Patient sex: F
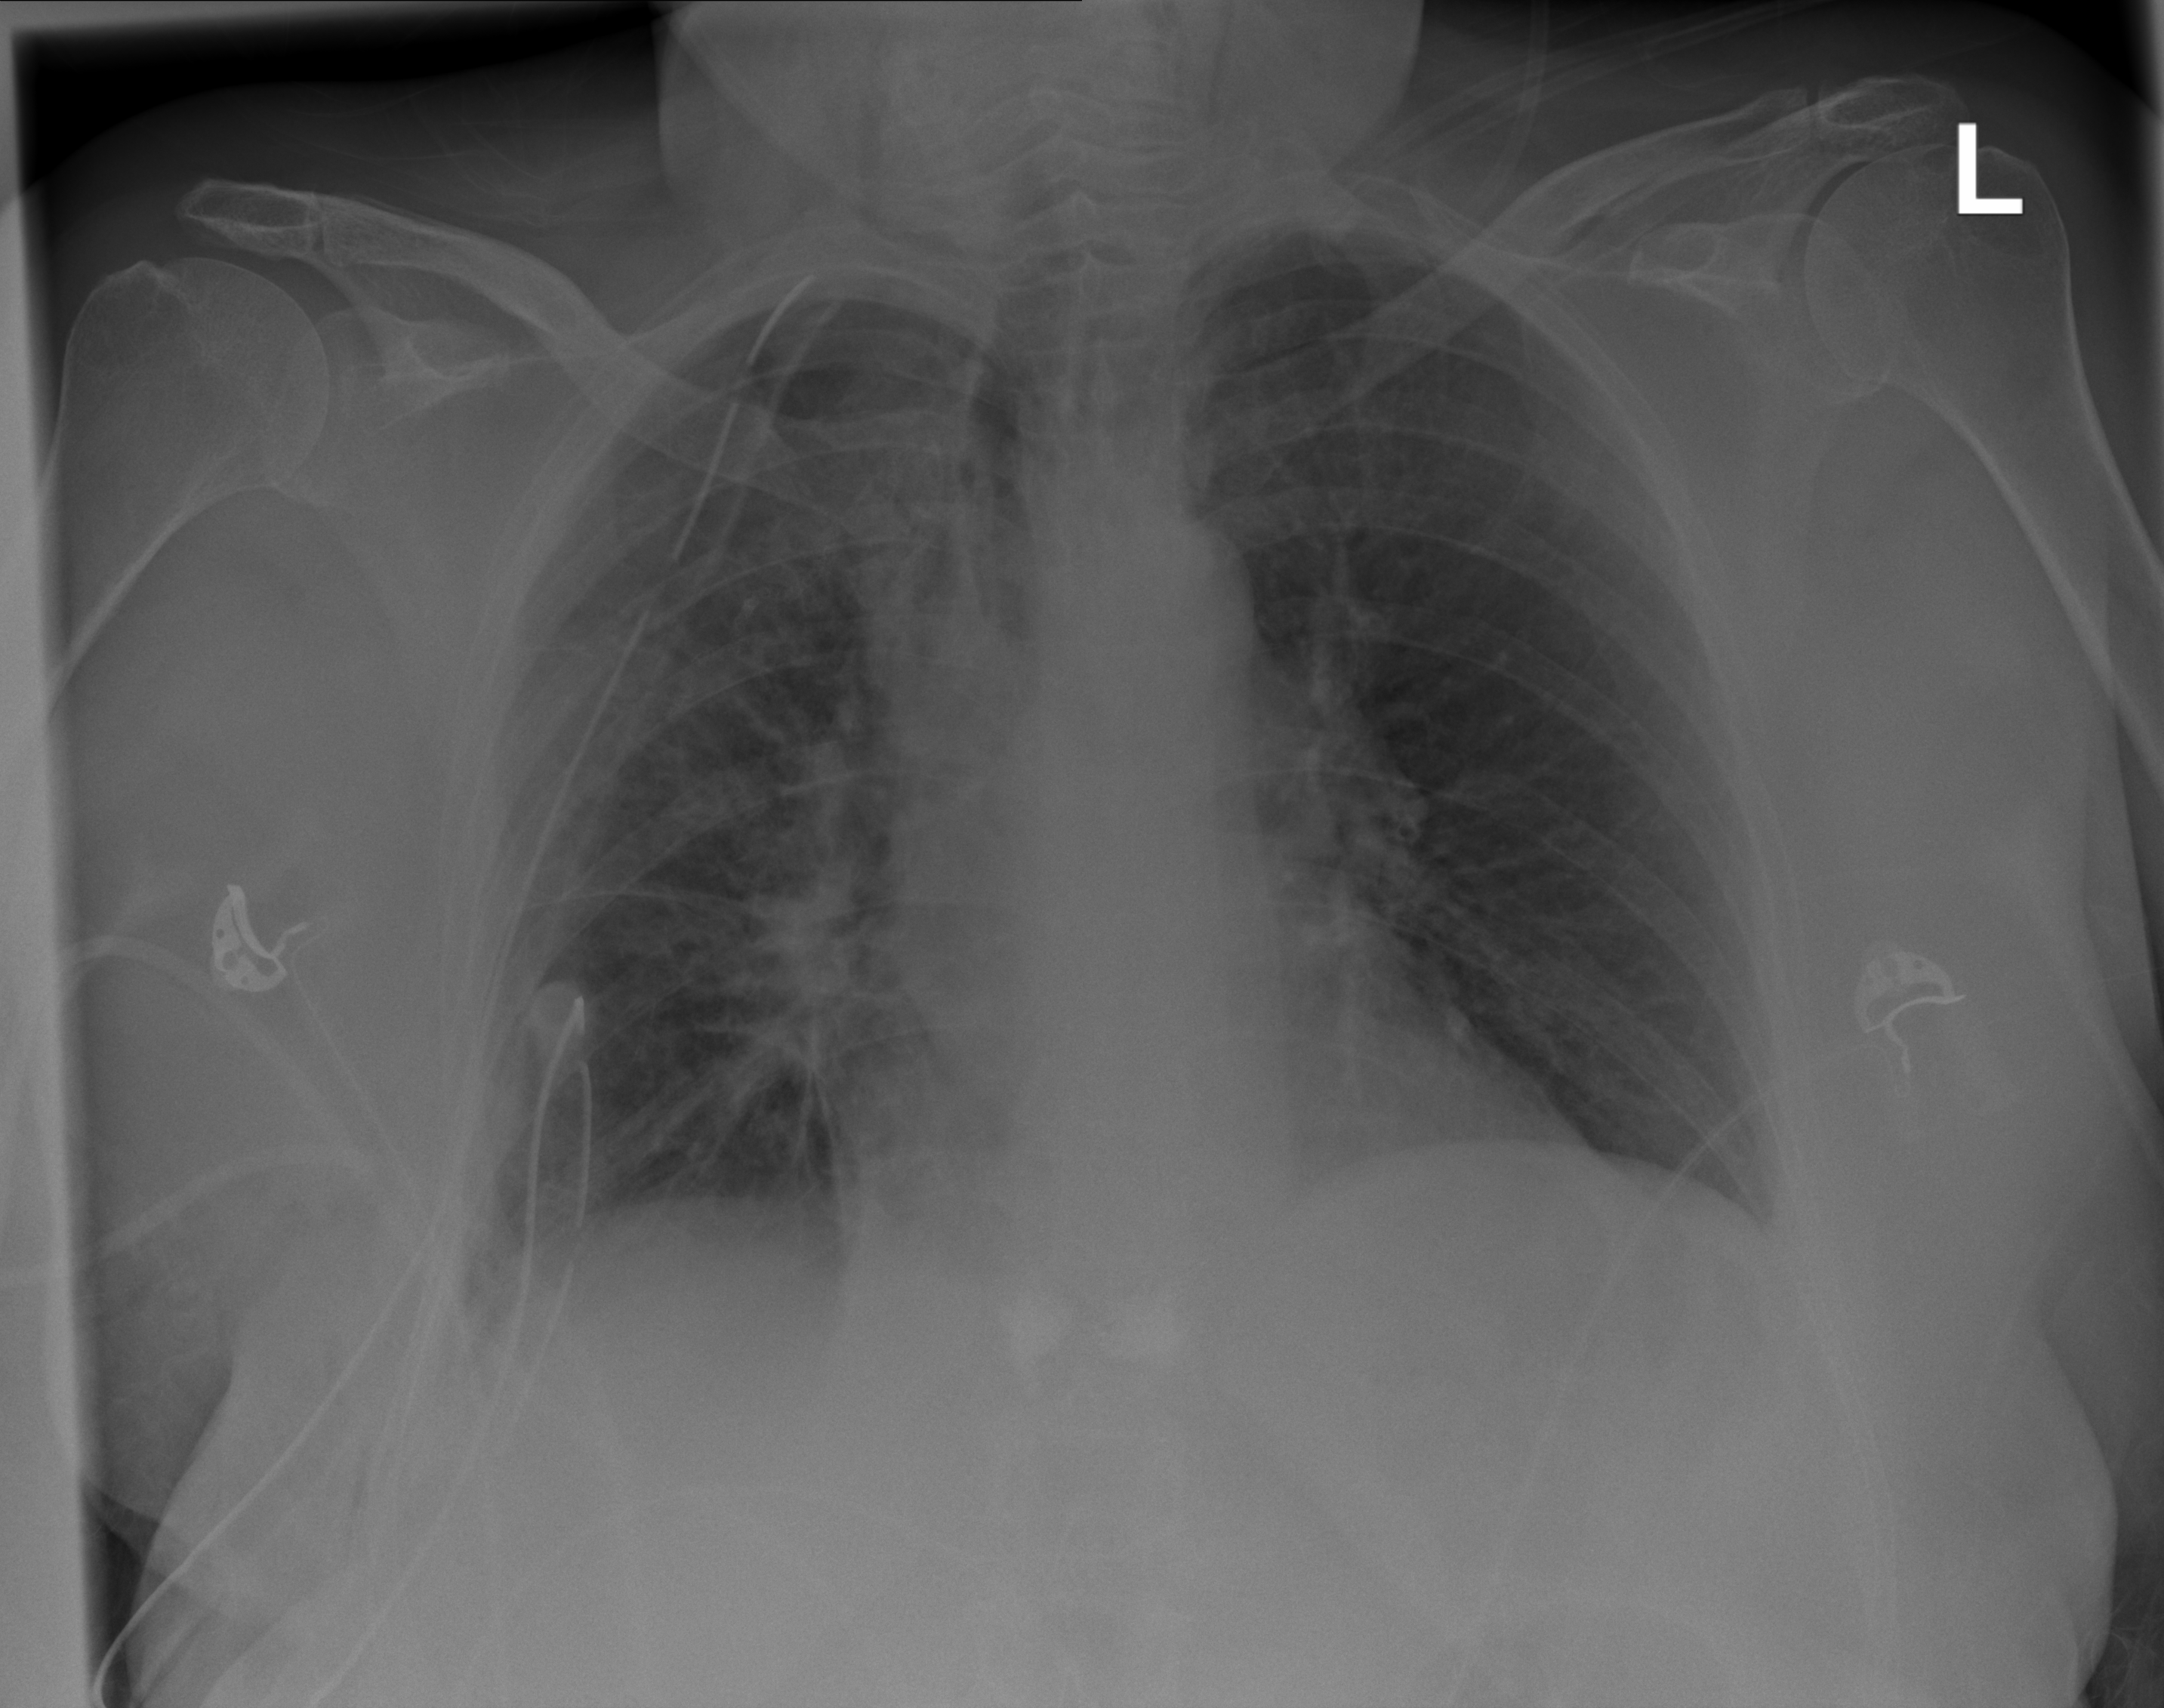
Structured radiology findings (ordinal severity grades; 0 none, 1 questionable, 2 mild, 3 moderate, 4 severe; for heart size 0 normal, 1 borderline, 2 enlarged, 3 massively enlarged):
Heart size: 1
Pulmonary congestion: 1
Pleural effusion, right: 2
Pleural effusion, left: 2
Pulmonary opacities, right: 1
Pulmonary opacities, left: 1
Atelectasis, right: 2
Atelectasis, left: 2